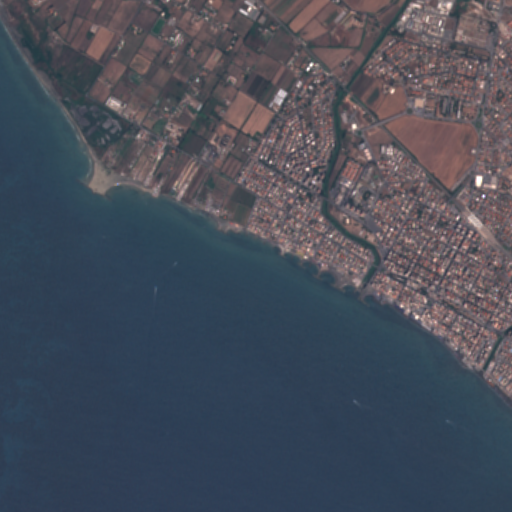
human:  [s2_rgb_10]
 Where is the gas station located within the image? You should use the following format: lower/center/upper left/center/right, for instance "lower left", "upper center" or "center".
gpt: The gas station is located in the upper right of the image.
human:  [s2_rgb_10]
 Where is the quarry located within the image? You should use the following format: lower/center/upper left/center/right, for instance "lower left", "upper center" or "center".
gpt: There is no quarry in the image.